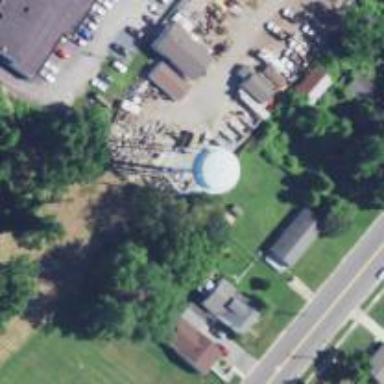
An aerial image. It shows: Water tower that is man-made.